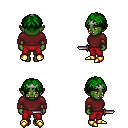
a pixel art fantasy rpg character, female body template, orc, green skin, maroon long-sleeve shirt, red pants, green parted hairstyle, silver tiara, leather bracers, gold boots, dagger, four views (front, back, left, right), 2x2 character sprite sheet, small pixel art, hard edges, no anti-aliasing